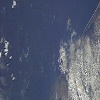
Label: water